Field crop: tomato
Growth stage: 2
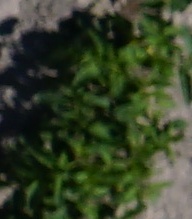
Species: tomato